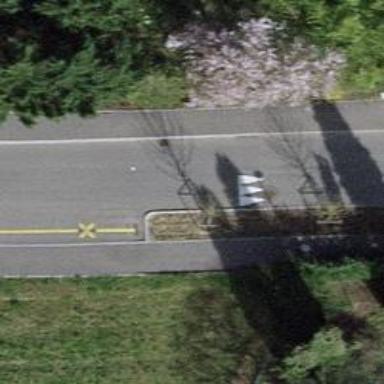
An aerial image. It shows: Traffic calming hump on the road.